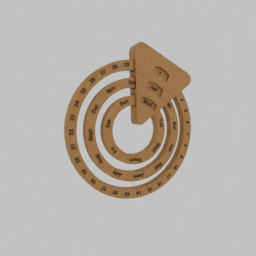
Label: decoration